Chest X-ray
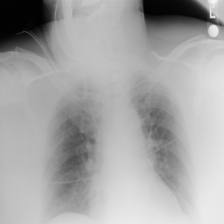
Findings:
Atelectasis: negative
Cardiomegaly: negative
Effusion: negative
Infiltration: negative
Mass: negative
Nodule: positive
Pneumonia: negative
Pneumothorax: negative
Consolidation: negative
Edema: negative
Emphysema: negative
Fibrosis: negative
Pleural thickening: negative
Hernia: negative